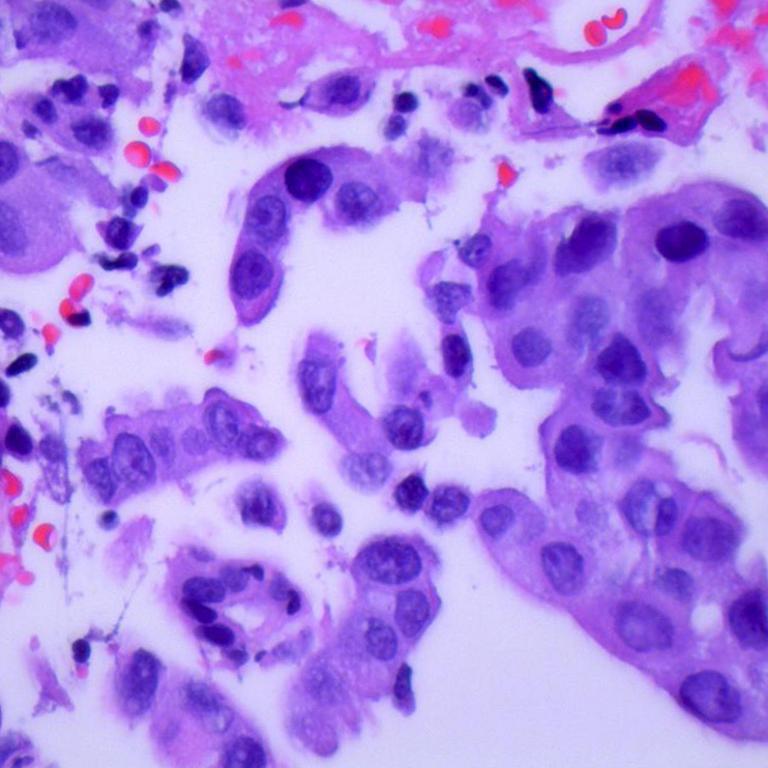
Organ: lung
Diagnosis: adenocarcinomas